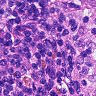
Metastatic tissue present: no